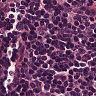
Metastatic tissue present: no